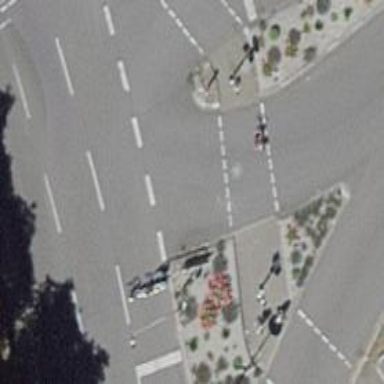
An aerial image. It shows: Crossing with traffic signals.